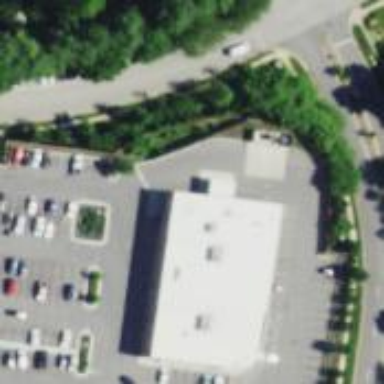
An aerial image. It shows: Pharmacy providing healthcare services.